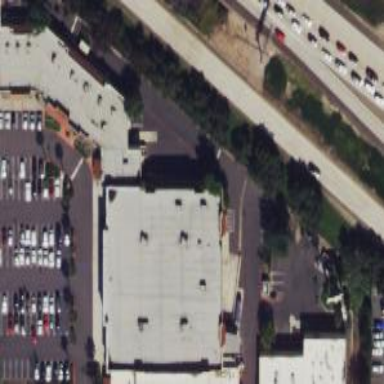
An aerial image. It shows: Commercial building.